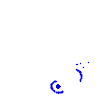
Particle: kaon